Aerial crown-view tile of a tropical tree (Barro Colorado Island, Panama), acquired 20241112:
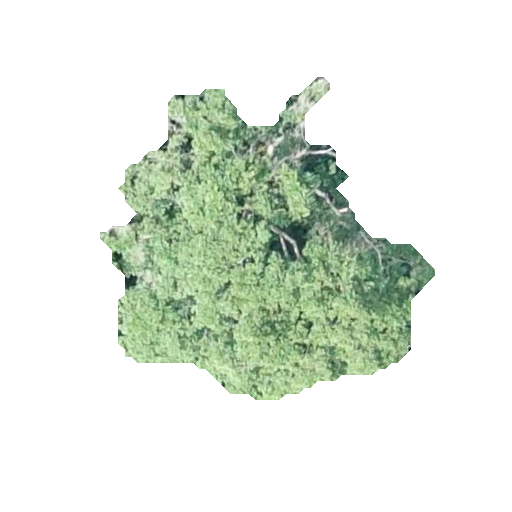
Species: Terminalia amazonia
GBIF accepted scientific name: Terminalia amazonica
Crown area: 103.145 m²